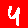
Digit: 4